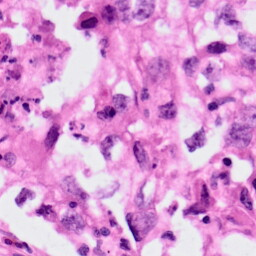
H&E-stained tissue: Lung